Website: home-depot
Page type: payment
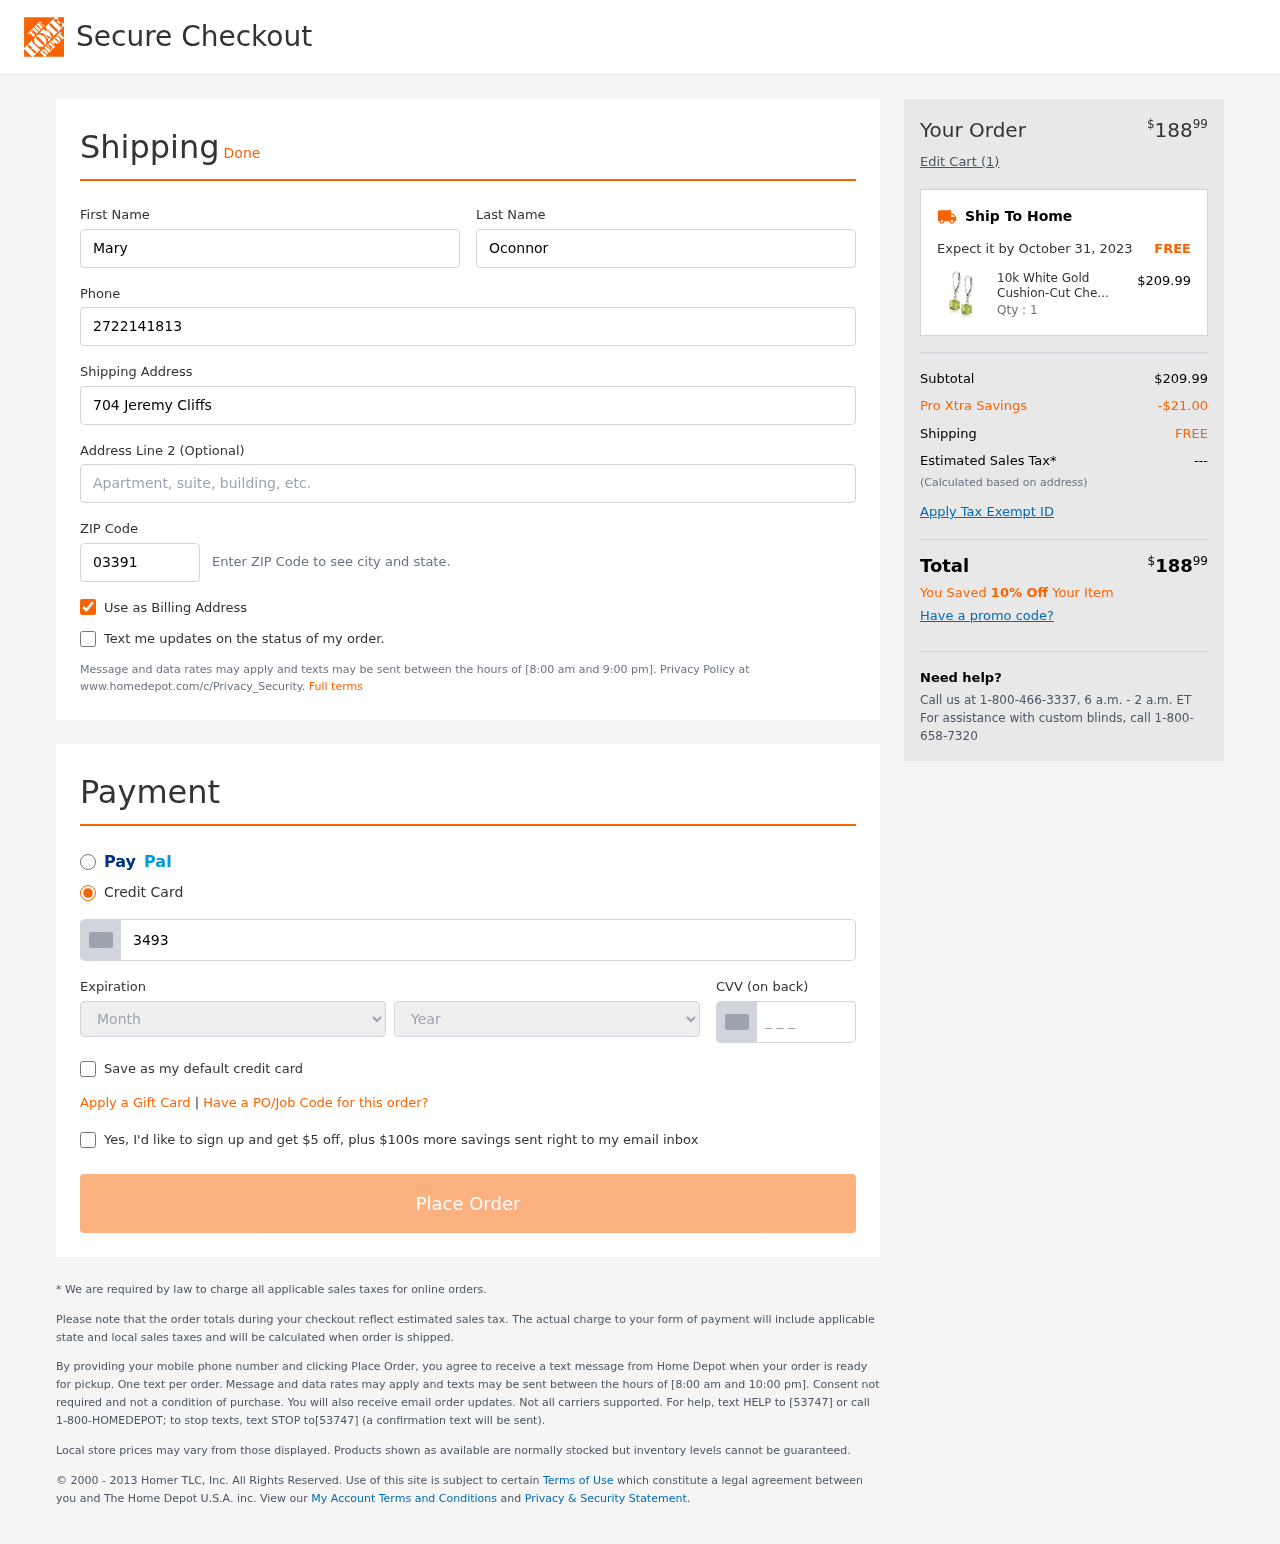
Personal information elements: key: PII_CARD_CVV
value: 4331
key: PII_CARD_EXPIRY_MONTH
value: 01
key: PII_CARD_EXPIRY_YEAR
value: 29
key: PII_CARD_NUMBER
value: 3493 4817 4524 093
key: PII_FIRSTNAME
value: Mary
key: PII_LASTNAME
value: Oconnor
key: PII_PHONE
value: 2722141813
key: PII_POSTCODE
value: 03391
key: PII_STREET
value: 704 Jeremy Cliffs
Product elements: key: PRODUCT1_NAME
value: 10k White Gold Cushion-Cut Checkerboard Peridot Leverback Earrings (6mm)
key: PRODUCT1_PRICE
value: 209.99
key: PRODUCT1_QUANTITY
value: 1
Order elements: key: ORDER_TOTAL
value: $18899
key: ORDER_NUM_ITEMS
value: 1
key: ORDER_DELIVERY_DATE
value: October 31, 2023
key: ORDER_SUBTOTAL
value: $209.99
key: ORDER_DISCOUNT
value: -$21.00
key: ORDER_SHIPPING_COST
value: FREE